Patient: sex M, age 42
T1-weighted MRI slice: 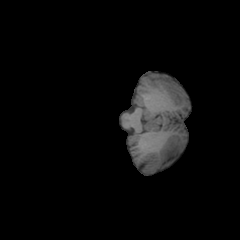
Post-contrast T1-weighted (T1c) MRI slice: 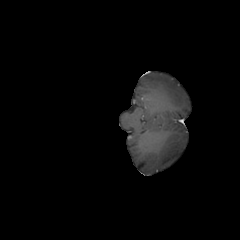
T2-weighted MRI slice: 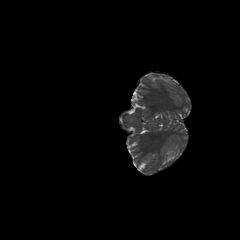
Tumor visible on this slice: no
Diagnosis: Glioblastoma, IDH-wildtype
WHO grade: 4